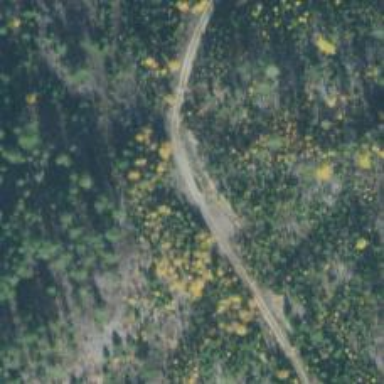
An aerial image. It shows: Track with grade2 tracktype.